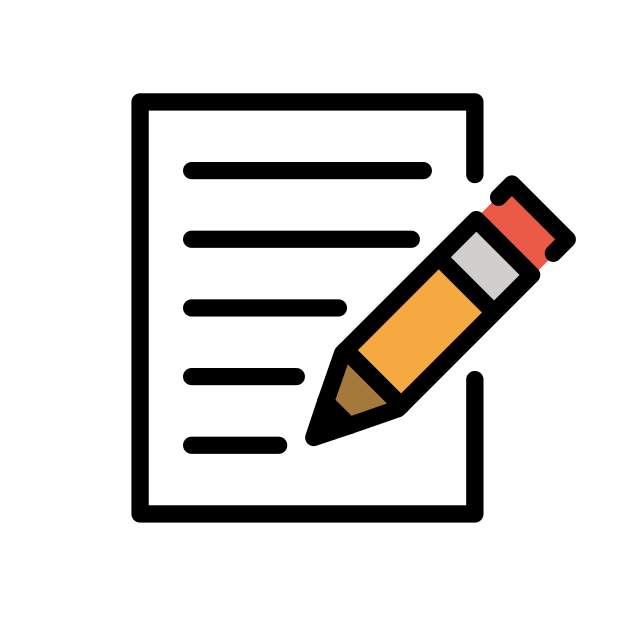
Emoji: 📝
Name: memo
Unicode: 0x1f4dd